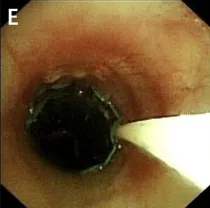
Bronchoscopic finding of tracheal Rhizopus Oryzae infection before and after treatment. (E) Topically dripping amphotericin B between the stent and tracheal wall by microtubule via bronchoscope.
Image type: endoscopy (airway_endoscopy)